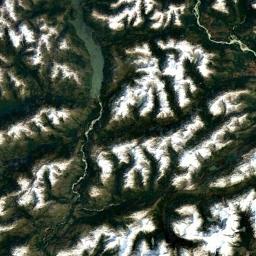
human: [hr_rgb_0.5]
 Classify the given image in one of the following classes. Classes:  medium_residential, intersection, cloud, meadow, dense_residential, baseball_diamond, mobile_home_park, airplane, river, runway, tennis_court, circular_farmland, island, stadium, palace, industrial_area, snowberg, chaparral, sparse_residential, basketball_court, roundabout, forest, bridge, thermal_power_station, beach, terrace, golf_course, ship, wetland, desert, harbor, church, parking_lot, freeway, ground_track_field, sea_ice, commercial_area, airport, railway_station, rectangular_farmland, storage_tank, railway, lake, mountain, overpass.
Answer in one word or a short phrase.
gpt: snowberg